Question: I'm attempting to set the background color/highlight just the text within a 'UILabel'. The issue is that the line breaks and spaces added to the 'UILabel' to keep the text centered are also being highlighted.

Notice the spacing before the last line in the 'UILabel' is highlighted. Also, the beginning and end of any new lines are also highlighted.
I'm creating the example above with the following code:
'''
-(void)createSomeLabel {
// Create and position my label
UILabel *someLabel = [[UILabel alloc] initWithFrame:CGRectMake(0,
0,
self.view.frame.size.width - 40,
self.view.frame.size.height - 300)];
someLabel.center = CGPointMake(self.view.frame.size.width / 2, self.view.frame.size.height / 2);
someLabel.textAlignment = NSTextAlignmentCenter;
someLabel.textColor = [UIColor whiteColor];
someLabel.lineBreakMode = NSLineBreakByWordWrapping;
someLabel.numberOfLines = 0;
[self.view addSubview:someLabel];
// This string will be different lengths all the time
NSString *someLongString = @"Here is a really long amount of text that is going to wordwrap/line break and I don't want to highlight the spacing. I want to just highlight the words and a single space before/after the word";
// Create attributed string
NSMutableAttributedString *someLongStringAttr=[[NSMutableAttributedString alloc] initWithString:someLongString attributes:nil];
// Apply background color
[someLongStringAttr addAttribute:NSBackgroundColorAttributeName
value:[UIColor colorWithWhite:0 alpha:0.25]
range:NSMakeRange(0, someLongStringAttr.length)];
// Set text of label
someLabel.attributedText = someLongStringAttr;
}
'''
is to highlight only the text and the spaces between the words if there is only one space. The length of the text and the size of the 'UILabel' will constantly be different so hard coding a solution is not an option unfortunately.
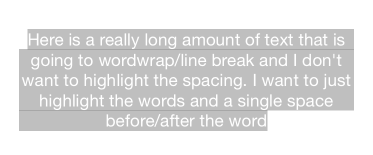
Answer: It seemed to me that the line break was the problem.
My idea was to try and know when the UILabel would add a line break and then just remove that character from the range of characters being highlighted.
It appears that you can't just ask UILabel where the line breaks are going to be but you can check what the size of an NSString will be when you add it to a label.
Using this information you can increment through each character constantly checking the height, and when the height changes you know you have a new line.
I have made an example that takes the Label's string and separates it into its individual lines that will appear in the UILabel. Once I have each line, I just set the background color on each line instead of the whole string. This eliminates and background colors being set on line breaks.
There are probably better solutions, and this one could probably be optimized for better performance, but it's a starting point and it appears to work.

'''
- (void)createSomeLabel {
// Create and position my label
UILabel *someLabel = [[UILabel alloc] initWithFrame:CGRectMake(0,
0,
self.view.frame.size.width - 40,
self.view.frame.size.height - 300)];
someLabel.center = CGPointMake(self.view.frame.size.width / 2, self.view.frame.size.height / 2);
someLabel.textAlignment = NSTextAlignmentCenter;
someLabel.textColor = [UIColor whiteColor];
someLabel.lineBreakMode = NSLineBreakByWordWrapping;
someLabel.numberOfLines = 0;
[self.view addSubview:someLabel];
// This string will be different lengths all the time
NSString *someLongString = @"Here is a really long amount of text that is going to wordwrap/line break and I don't want to highlight the spacing. I want to just highlight the words and a single space before/after the word";
// Create attributed string
NSMutableAttributedString *someLongStringAttr=[[NSMutableAttributedString alloc] initWithString:someLongString attributes:nil];
// The idea here is to figure out where the UILabel would automatically make a line break and get each line of text separately.
// Temporarily set the label to be that string so that we can guess where the UILabel naturally puts its line breaks.
[someLabel setText:someLongString];
// Get an array of each individual line as the UILabel would present it.
NSArray *allLines = getLinesForLabel(someLabel);
[someLabel setText:@""];
// Loop through each line of text and apply the background color to just the text within that range.
// This way, no whitespace / line breaks will be highlighted.
__block int startRange = 0;
[allLines enumerateObjectsUsingBlock:^(NSString *line, NSUInteger idx, BOOL *stop) {
// The end range should be the length of the line, minus one for the whitespace.
// If we are on the final line, there are no more line breaks so we use the whole line length.
NSUInteger endRange = (idx+1 == allLines.count) ? line.length : line.length-1;
// Apply background color
[someLongStringAttr addAttribute:NSBackgroundColorAttributeName
value:[UIColor colorWithWhite:0 alpha:0.25]
range:NSMakeRange(startRange, endRange)];
// Update the start range to the next line
startRange += line.length;
}];
// Set text of label
someLabel.attributedText = someLongStringAttr;
}
#pragma mark - Utility Functions
static NSArray *getLinesForLabel(UILabel *label) {
// Get the text from the label
NSString *labelText = label.text;
// Create an array to hold the lines of text
NSMutableArray *allLines = [NSMutableArray array];
while (YES) {
// Get the length of the current line of text
int length = getLengthOfTextInFrame(label, labelText) + 1;
// Add this line of text to the array
[allLines addObject:[labelText substringToIndex:length]];
// Adjust the label text
labelText = [labelText substringFromIndex:length];
// Check for the final line
if(labelText.length<length) {
[allLines addObject:labelText];
break;
}
}
return [NSArray arrayWithArray:allLines];
}
static int getLengthOfTextInFrame(UILabel *label, NSString *text) {
// Create a block for getting the bounds of the current peice of text.
CGRect (^boundingRectForLength)(int) = ^CGRect(int length) {
NSString *cutText = [text substringToIndex:length];
CGRect textRect = [cutText boundingRectWithSize:CGSizeMake(label.frame.size.width, CGFLOAT_MAX)
options:NSStringDrawingUsesLineFragmentOrigin
attributes:@{NSFontAttributeName : label.font}
context:nil];
return textRect;
};
// Get the frame of the string for one character
int length = 1;
int lastSpace = 1;
CGRect textRect = boundingRectForLength(length);
CGFloat oneLineHeight = CGRectGetHeight(textRect);
// Keep adding one character to the string until the height changes, then you know you have a new line
while (textRect.size.height <= oneLineHeight)
{
// If the next character is white space, save the current length.
// It could be the end of the line.
// This will not work for character wrap.
if ([[text substringWithRange:NSMakeRange (length, 1)] isEqualToString:@" "]) {
lastSpace = length;
}
// Increment length and get the new bounds
textRect = boundingRectForLength(++length);
}
return lastSpace;
}
'''